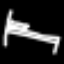
Label: bed